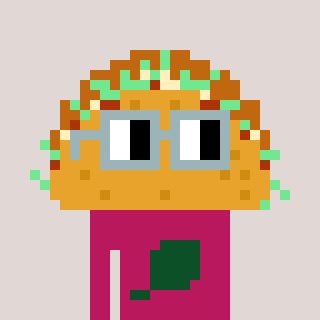
a pixel art character with square dark gray glasses, a taco-shaped head and a darkpink-colored body on a warm background